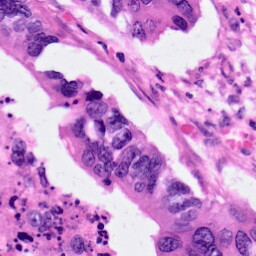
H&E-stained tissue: Pancreatic